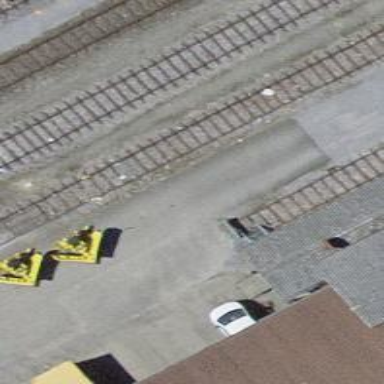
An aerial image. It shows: Railway buffer stop.